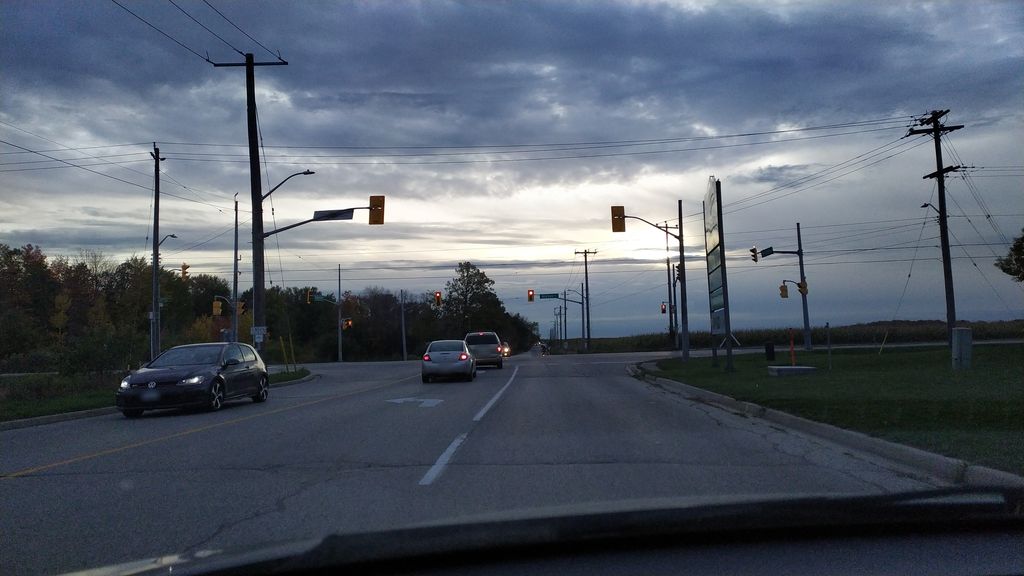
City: kitchener-waterloo